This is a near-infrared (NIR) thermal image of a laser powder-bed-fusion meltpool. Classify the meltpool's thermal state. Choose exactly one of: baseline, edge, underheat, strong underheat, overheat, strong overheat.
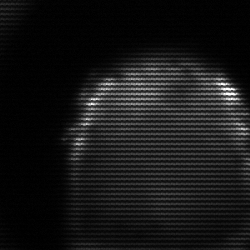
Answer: edge